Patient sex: M
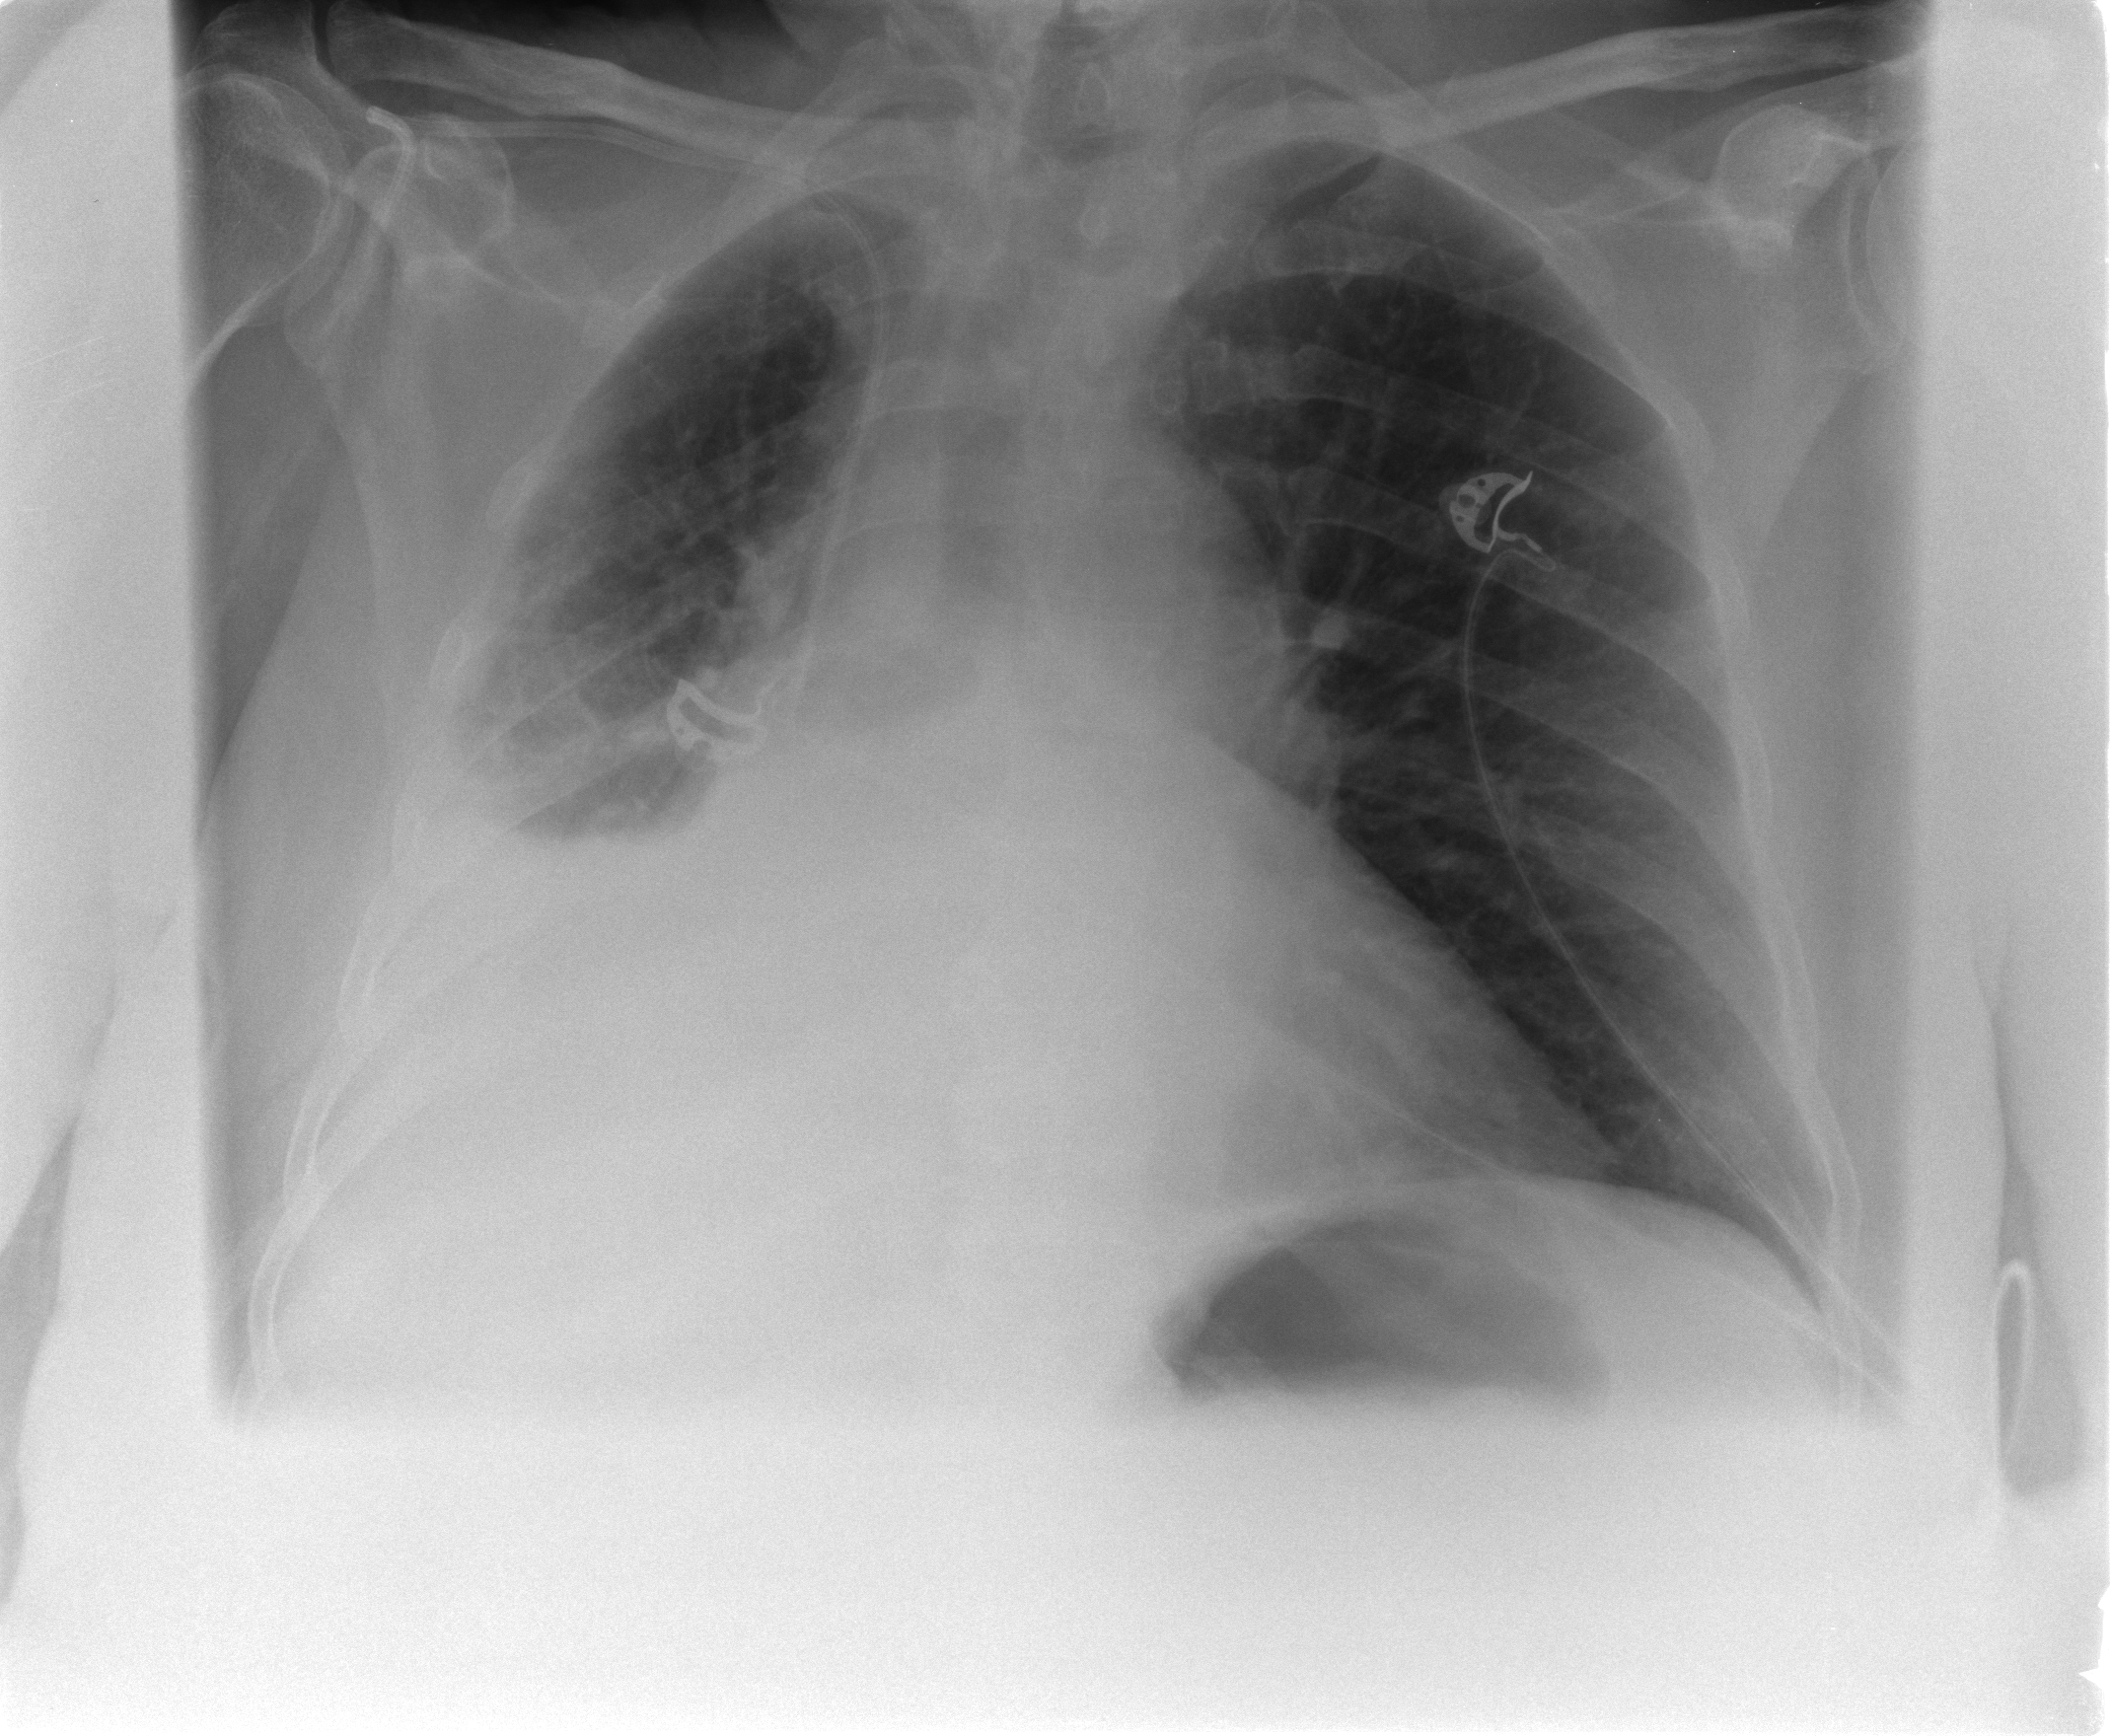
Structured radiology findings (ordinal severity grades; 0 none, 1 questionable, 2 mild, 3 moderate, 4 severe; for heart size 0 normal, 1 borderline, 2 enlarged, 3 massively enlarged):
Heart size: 2
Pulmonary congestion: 2
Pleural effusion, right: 2
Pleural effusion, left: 0
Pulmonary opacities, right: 1
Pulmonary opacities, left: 0
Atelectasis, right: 3
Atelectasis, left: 2